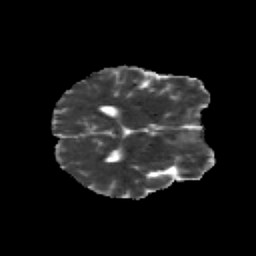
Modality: MD
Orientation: axial
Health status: healthy
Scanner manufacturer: siemens
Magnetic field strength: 3 T
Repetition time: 12 s
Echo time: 0.092 s